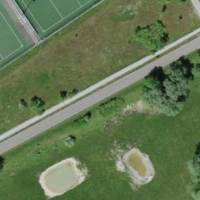
EUNIS habitat code: 25
Species observed at this site:
Ononis spinosa